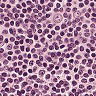
Metastatic tissue present: no